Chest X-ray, AP view. Patient: 44 years old, sex M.
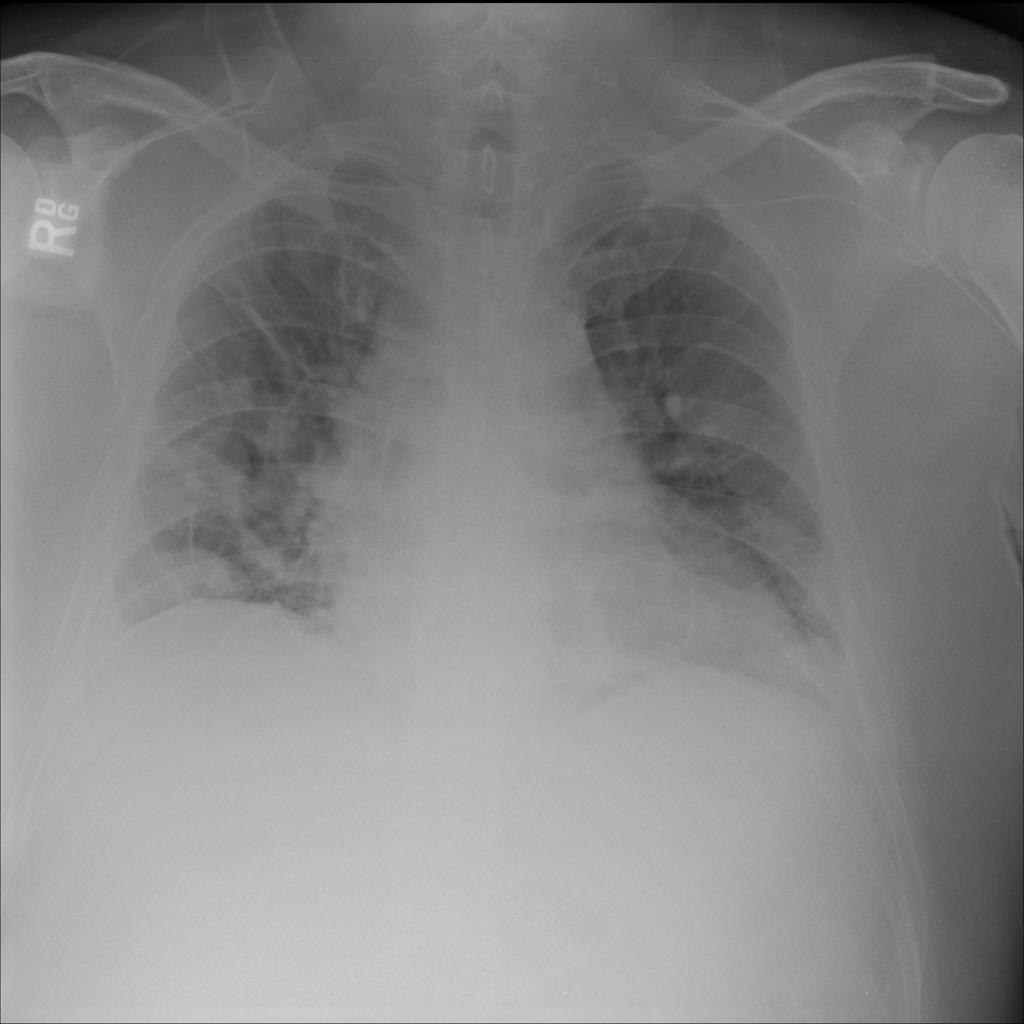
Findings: Infiltration, Mass